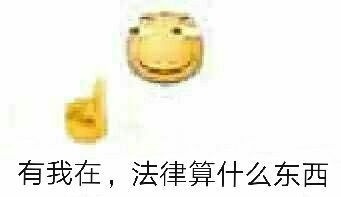
Label: emoji